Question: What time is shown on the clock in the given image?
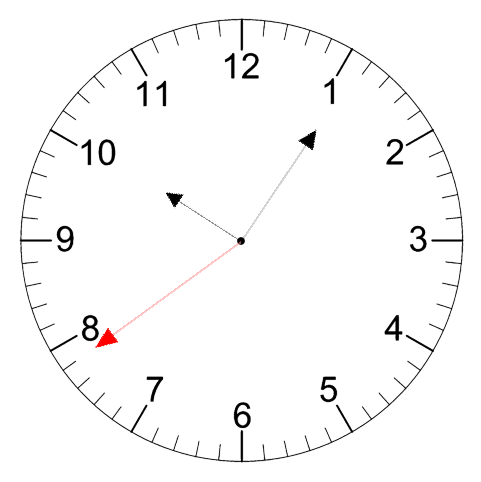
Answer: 10:05:39